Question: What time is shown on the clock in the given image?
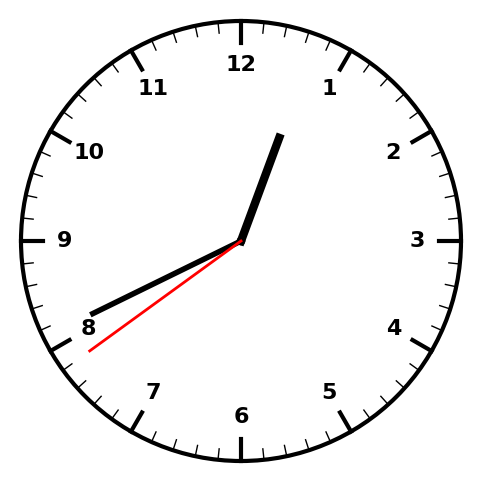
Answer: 12:40:39